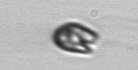
Label: flagellate_morphotype1